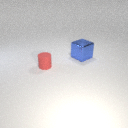
large blue metal cube to the right of small red rubber cylinder